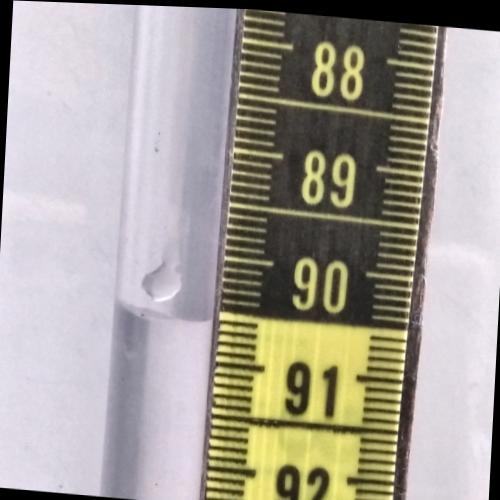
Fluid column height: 90.6 cm